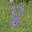
Label: 8